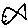
Label: fish